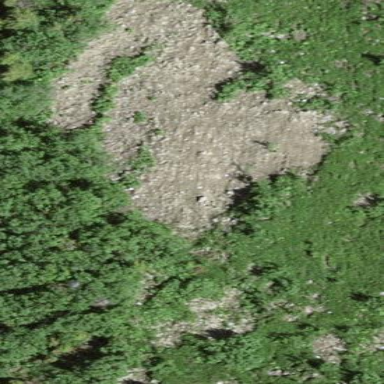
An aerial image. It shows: Scree landscape.